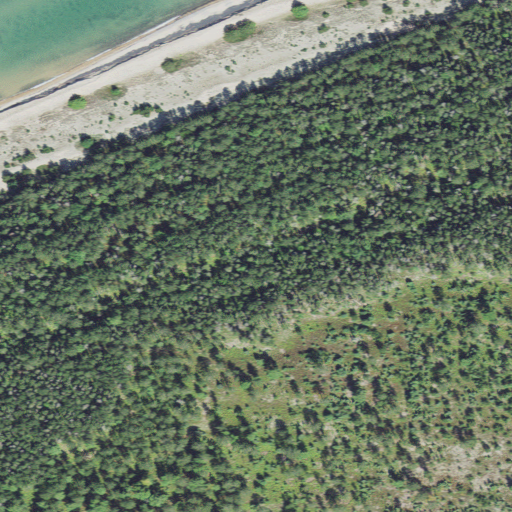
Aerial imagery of dune(s) in Michigan named Threemile Creek Dune and Swale Complex (Minor) containing evergreen forest, barren land, shrub, grassland, open water, woody wetlands, open development, and deciduous forest